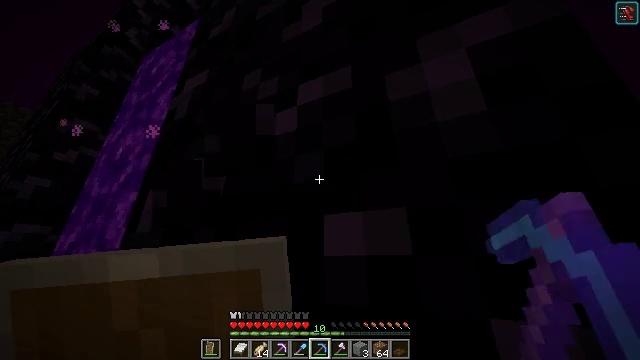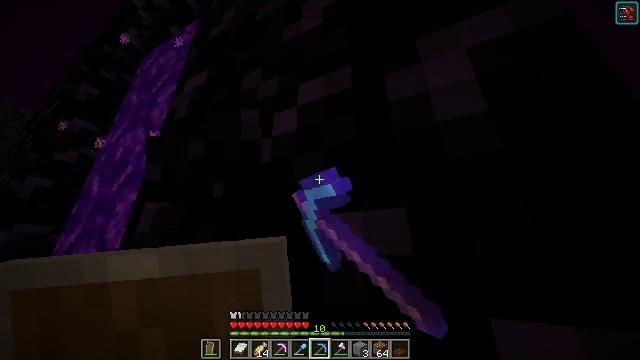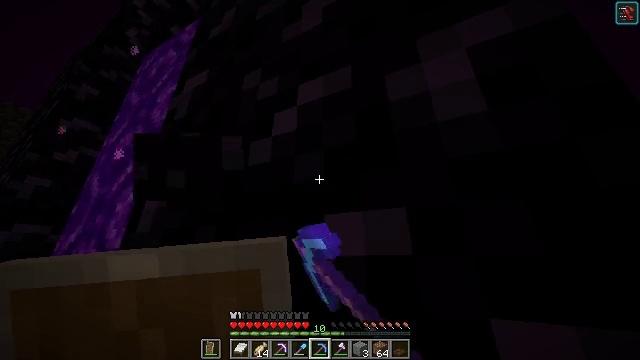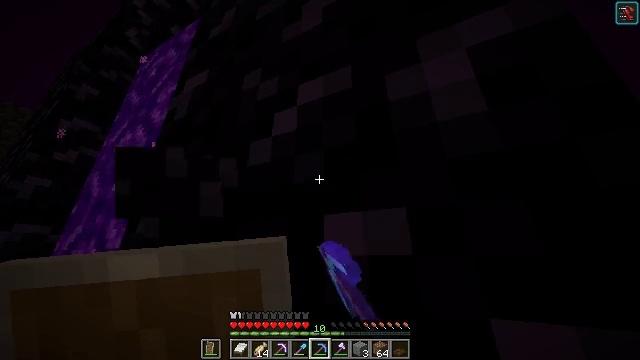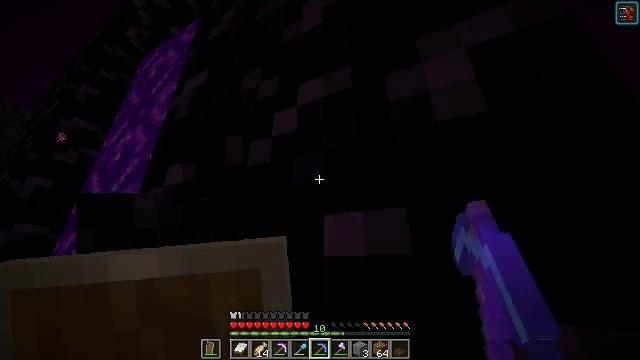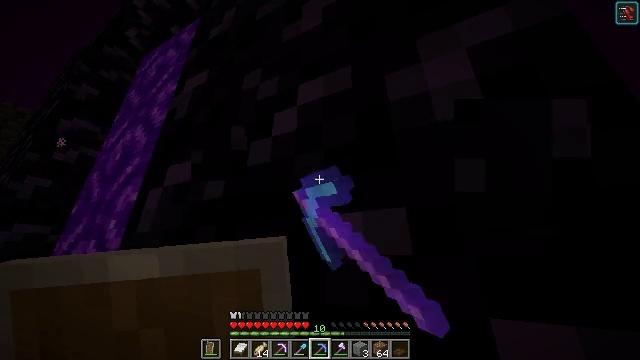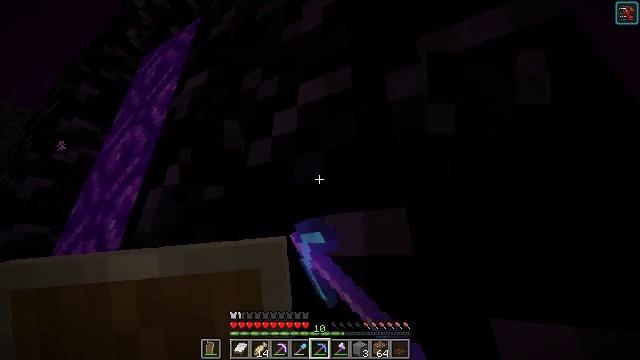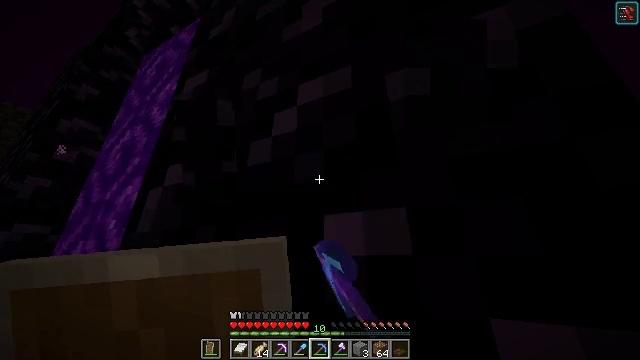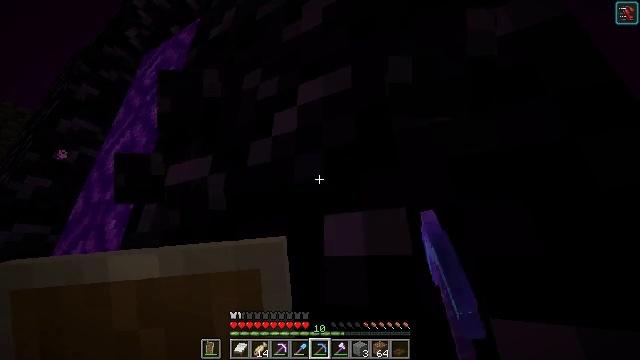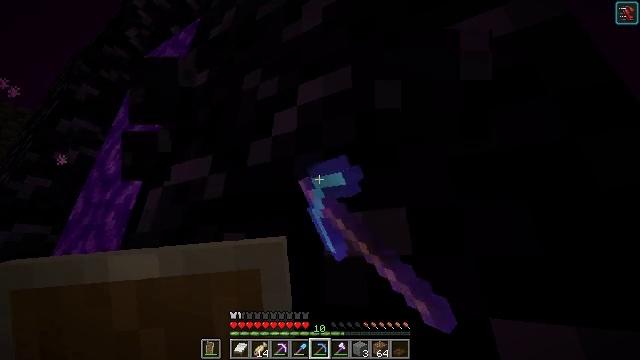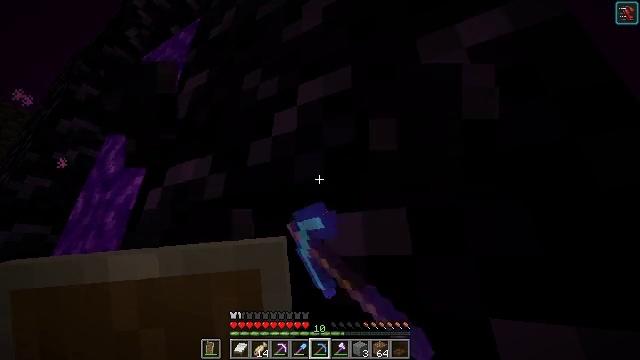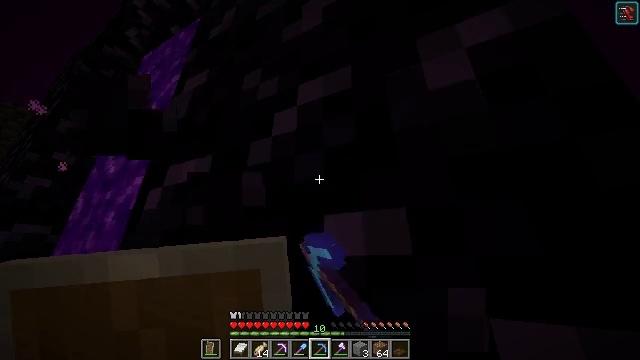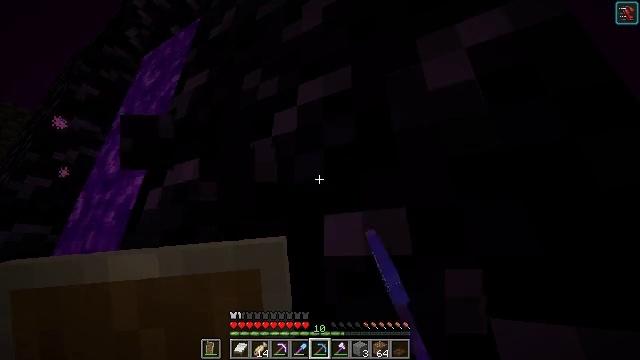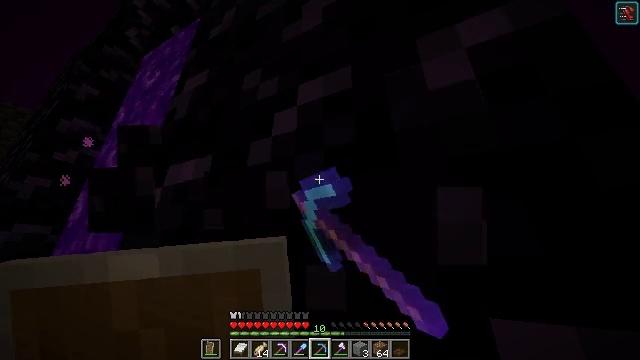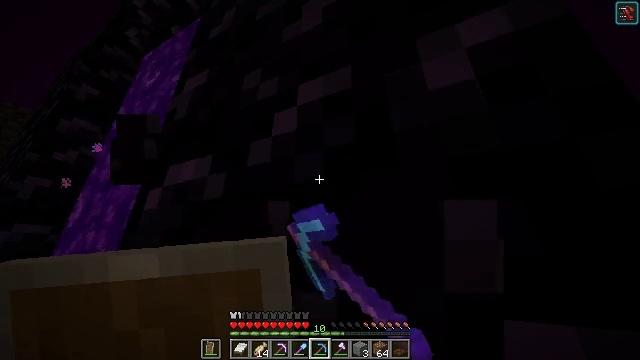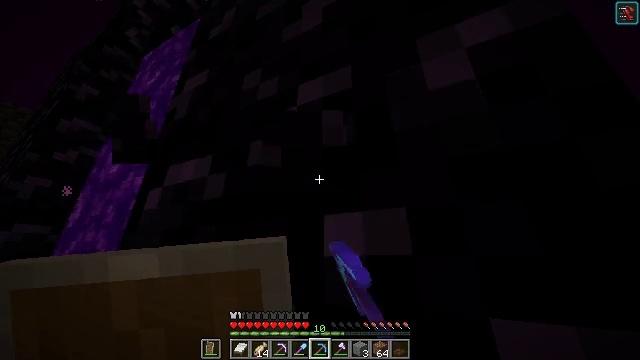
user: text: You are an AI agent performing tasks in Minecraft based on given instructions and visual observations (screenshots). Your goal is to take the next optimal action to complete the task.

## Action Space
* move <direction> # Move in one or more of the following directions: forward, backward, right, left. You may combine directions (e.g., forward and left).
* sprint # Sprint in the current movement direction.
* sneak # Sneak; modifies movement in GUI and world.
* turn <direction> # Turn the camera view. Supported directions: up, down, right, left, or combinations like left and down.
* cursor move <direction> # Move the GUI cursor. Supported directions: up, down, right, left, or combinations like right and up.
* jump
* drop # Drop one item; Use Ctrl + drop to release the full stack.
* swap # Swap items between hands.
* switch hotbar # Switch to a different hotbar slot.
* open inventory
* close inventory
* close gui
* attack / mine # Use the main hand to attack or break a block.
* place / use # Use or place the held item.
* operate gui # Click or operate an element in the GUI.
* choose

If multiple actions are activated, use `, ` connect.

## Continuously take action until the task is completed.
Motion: motion action
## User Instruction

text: Collect obsidian for crafting.
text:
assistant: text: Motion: attack / mine
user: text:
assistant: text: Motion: attack / mine
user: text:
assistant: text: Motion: attack / mine
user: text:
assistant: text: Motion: attack / mine
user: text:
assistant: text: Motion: attack / mine
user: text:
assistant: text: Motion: attack / mine
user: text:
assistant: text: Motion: attack / mine
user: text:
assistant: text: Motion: attack / mine
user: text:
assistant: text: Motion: attack / mine
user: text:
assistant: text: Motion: attack / mine
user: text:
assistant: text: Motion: attack / mine
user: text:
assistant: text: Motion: attack / mine
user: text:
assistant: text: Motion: attack / mine
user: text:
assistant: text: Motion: attack / mine
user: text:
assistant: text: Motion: attack / mine
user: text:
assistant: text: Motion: attack / mine
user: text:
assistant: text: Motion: attack / mine
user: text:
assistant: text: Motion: attack / mine
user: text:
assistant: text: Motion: attack / mine
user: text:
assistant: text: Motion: attack / mine
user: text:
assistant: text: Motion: attack / mine
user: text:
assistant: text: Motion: attack / mine
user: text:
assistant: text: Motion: attack / mine
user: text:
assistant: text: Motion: attack / mine
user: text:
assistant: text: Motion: attack / mine
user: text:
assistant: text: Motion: attack / mine
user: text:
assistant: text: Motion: attack / mine
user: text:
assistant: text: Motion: attack / mine
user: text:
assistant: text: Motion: attack / mine
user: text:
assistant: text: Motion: attack / mine